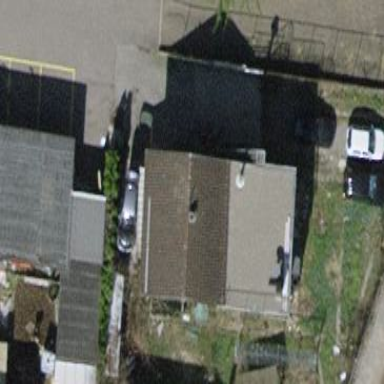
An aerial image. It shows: Building with tile roof.